Frequency: 90000
Velocity: 0,279
Power: 33,2
Pulse duration: 0,0000001
Pass count: 1
Magnification: 10
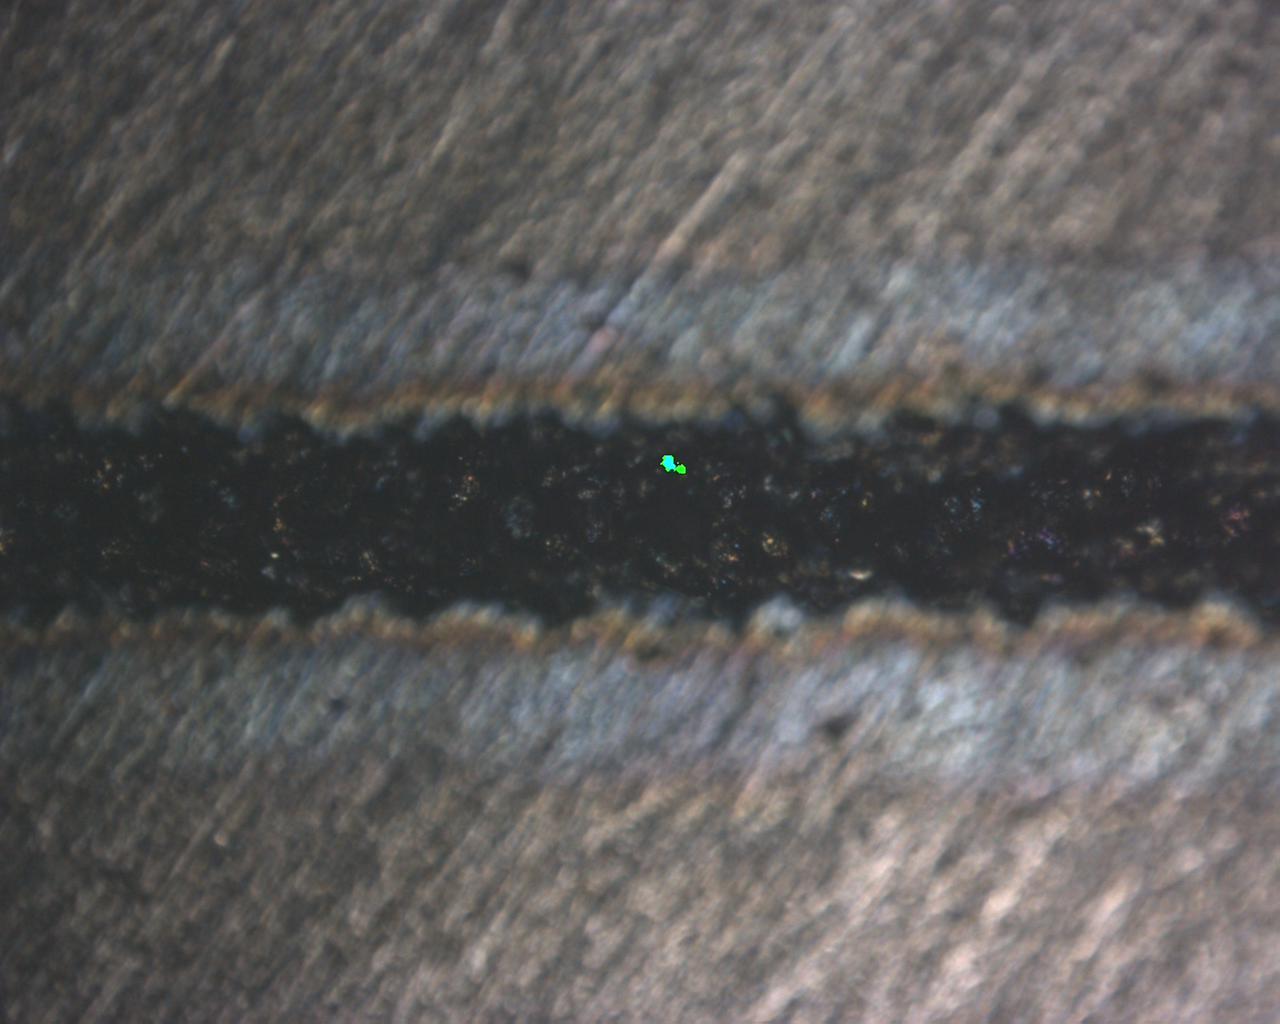
Measured width: 136.767
Other width: 79.085